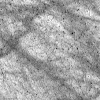
Atmospheric dust classification: not_dusty